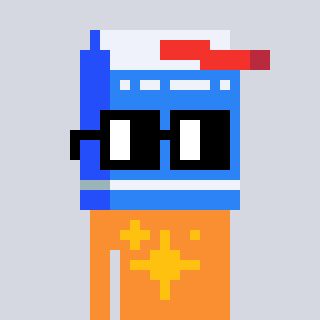
a pixel art character with square black glasses, a milk-shaped head and a orange-colored body on a cool background